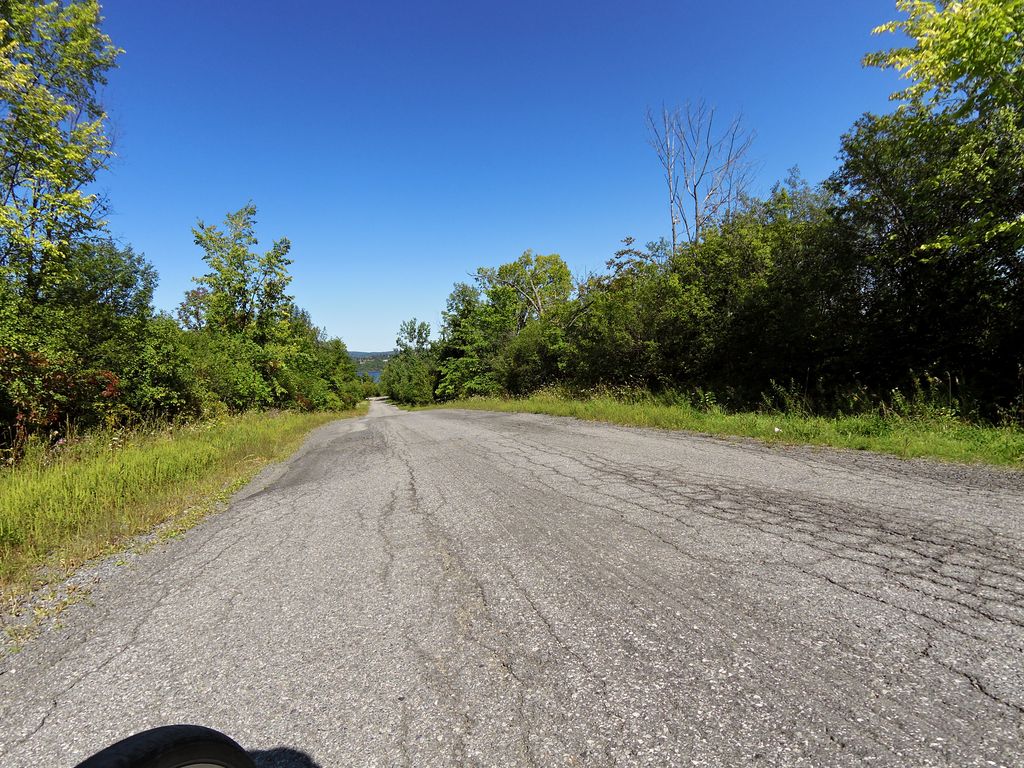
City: ottawa-gatineau